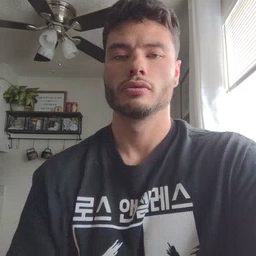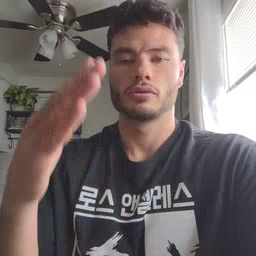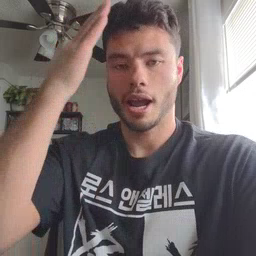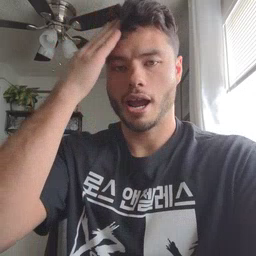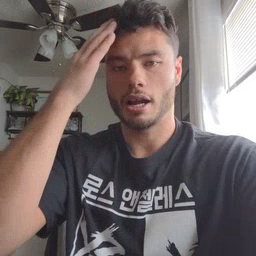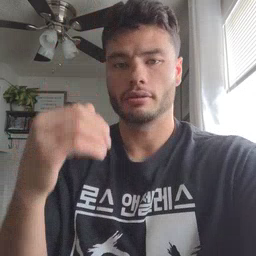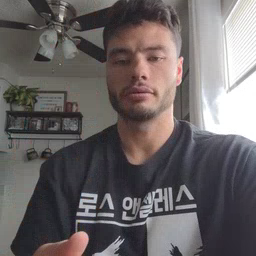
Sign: hat